Aerial crown-view tile of a tropical tree (Barro Colorado Island, Panama), acquired 20250915:
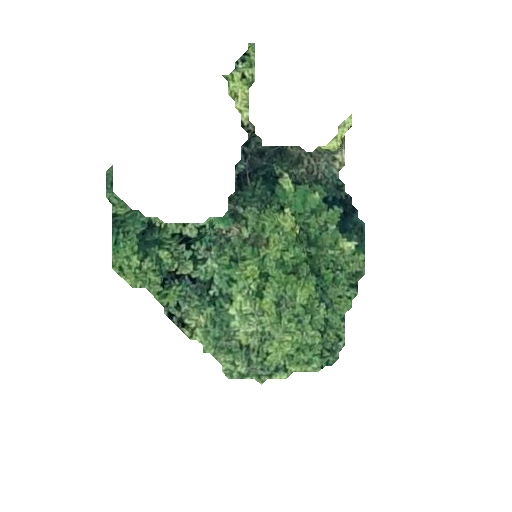
Species: Quararibea stenophylla
GBIF accepted scientific name: Quararibea stenophylla
Crown area: 58.818 m²